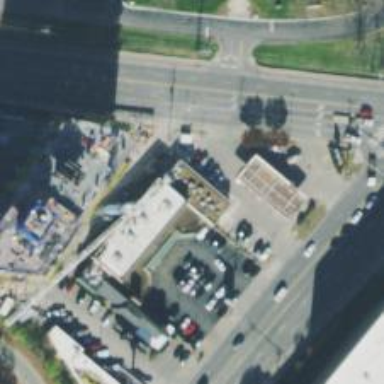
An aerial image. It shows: Convenience shop.